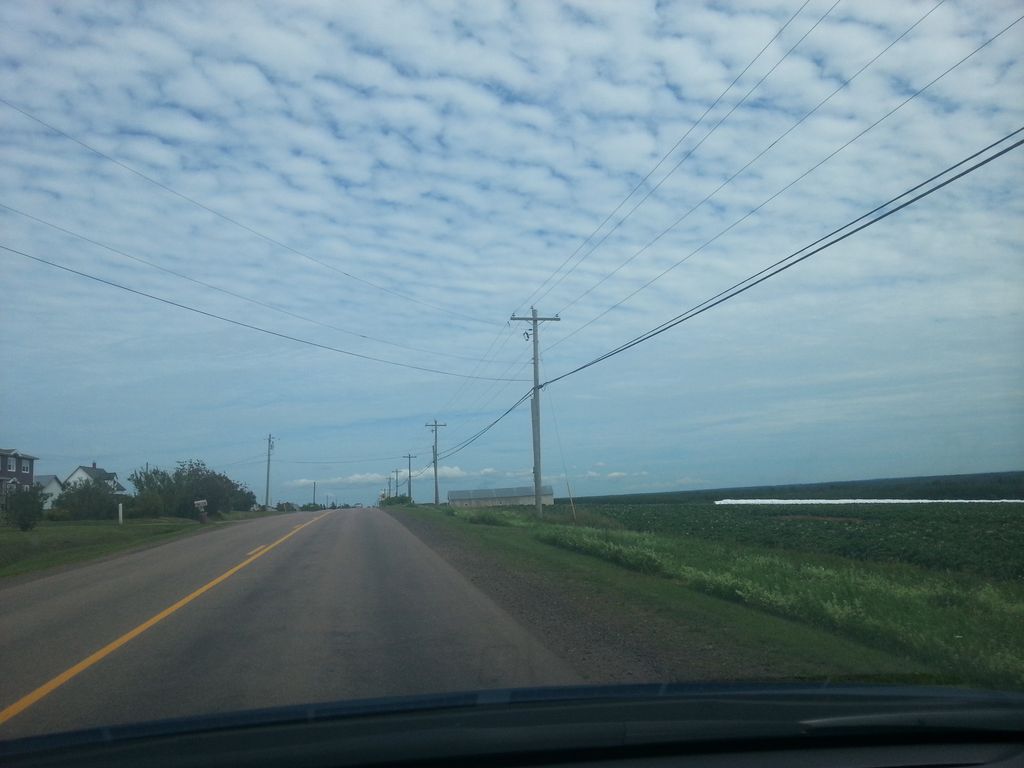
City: charlottetown